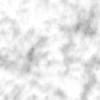
Label: no_change